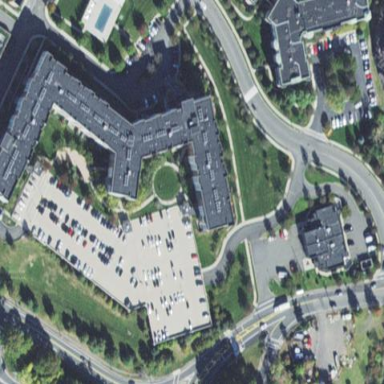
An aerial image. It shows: Multi-storey parking building.